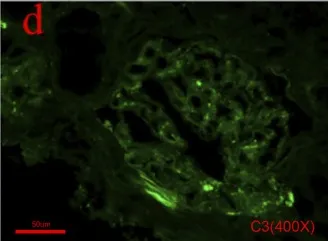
Histopathological findings from the native renal biopsy specimen. (C) Masson's trichrome staining showed a large amount of deposition in the mesangial and subendothelial areas. : 400x.
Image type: pathology (masson_trichrome)